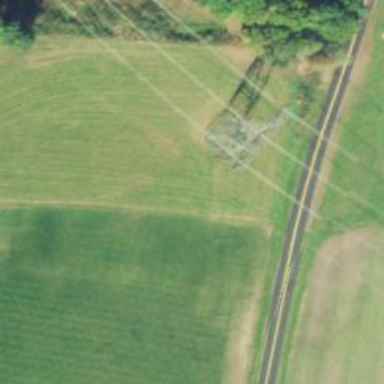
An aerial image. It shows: Lattice structure tower used for power transmission.